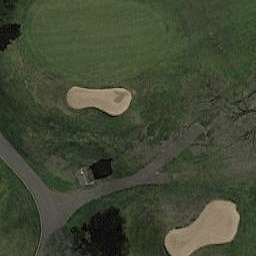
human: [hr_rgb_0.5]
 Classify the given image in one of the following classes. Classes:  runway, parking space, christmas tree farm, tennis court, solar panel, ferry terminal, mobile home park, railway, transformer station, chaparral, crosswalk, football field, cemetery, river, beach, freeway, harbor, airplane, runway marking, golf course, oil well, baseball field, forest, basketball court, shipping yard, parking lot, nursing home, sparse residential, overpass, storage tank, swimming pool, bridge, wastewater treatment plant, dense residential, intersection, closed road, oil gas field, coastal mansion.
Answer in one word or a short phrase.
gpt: golf course